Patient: sex M, age 60
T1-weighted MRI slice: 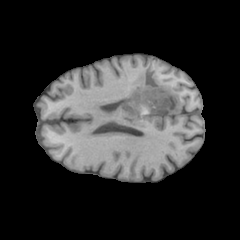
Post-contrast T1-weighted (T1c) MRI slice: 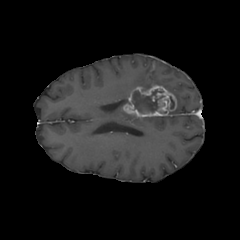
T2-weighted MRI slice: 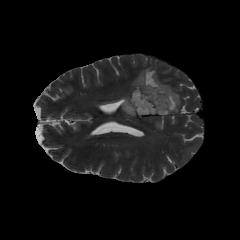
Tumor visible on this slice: yes
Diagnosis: Glioblastoma, IDH-wildtype
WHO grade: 4